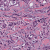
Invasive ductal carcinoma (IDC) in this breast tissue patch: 1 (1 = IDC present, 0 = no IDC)